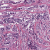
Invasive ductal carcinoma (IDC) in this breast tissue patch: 1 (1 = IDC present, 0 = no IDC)